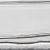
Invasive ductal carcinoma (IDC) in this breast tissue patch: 0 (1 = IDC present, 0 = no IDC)